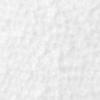
Label: no_change